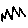
Label: zigzag